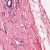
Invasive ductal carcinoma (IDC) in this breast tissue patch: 0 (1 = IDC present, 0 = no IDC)